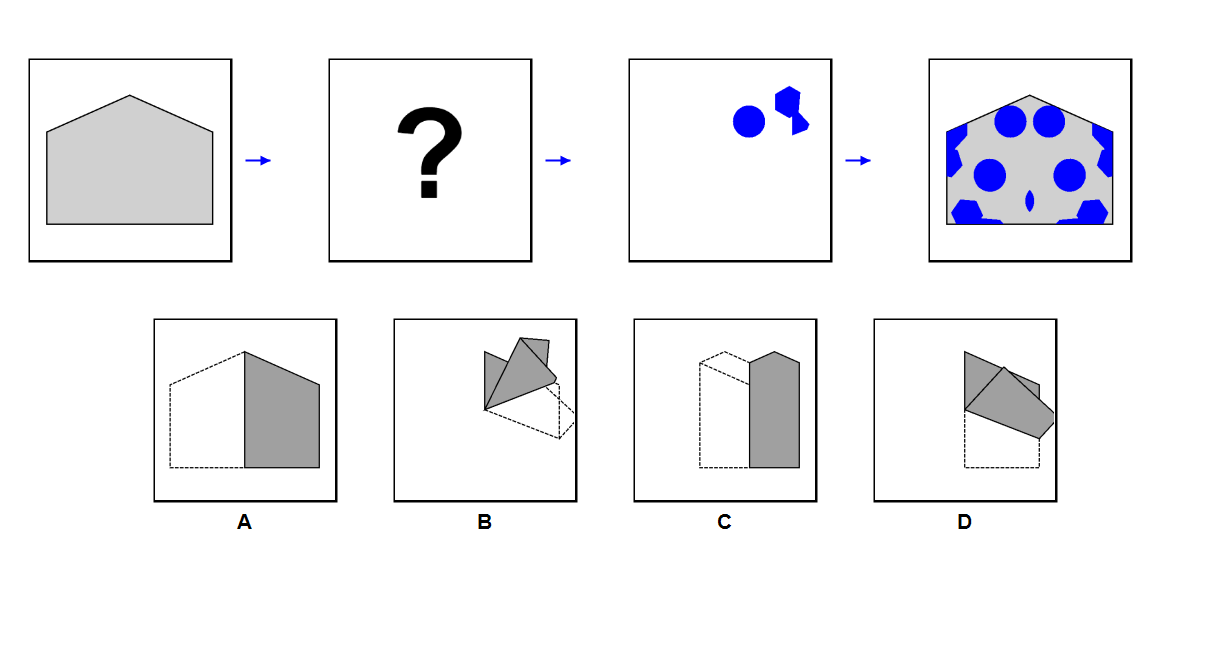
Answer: C